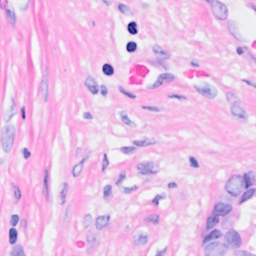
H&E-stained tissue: Breast